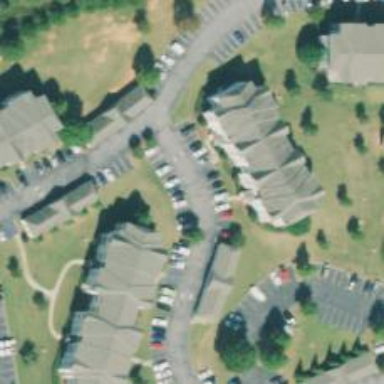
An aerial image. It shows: Living street.